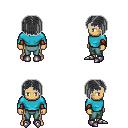
a pixel art fantasy rpg character, male body template, human, tanned skin, teal long-sleeve shirt, teal pants, gray pageboy hairstyle, cloth bracers, metal boots, four views (front, back, left, right), 2x2 character sprite sheet, small pixel art, hard edges, no anti-aliasing